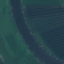
Land use / land cover: River